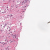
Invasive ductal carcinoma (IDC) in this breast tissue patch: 1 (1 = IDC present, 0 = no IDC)